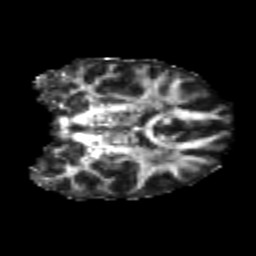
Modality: FA
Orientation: coronal
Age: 22
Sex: female
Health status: healthy
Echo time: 0.074 s